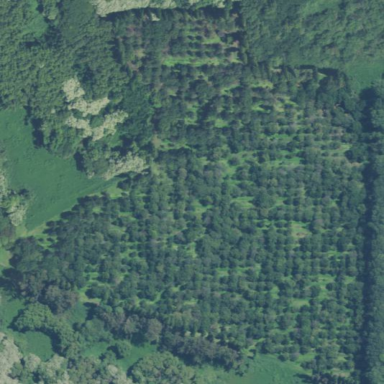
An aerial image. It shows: Orchard filled with macadamia trees.